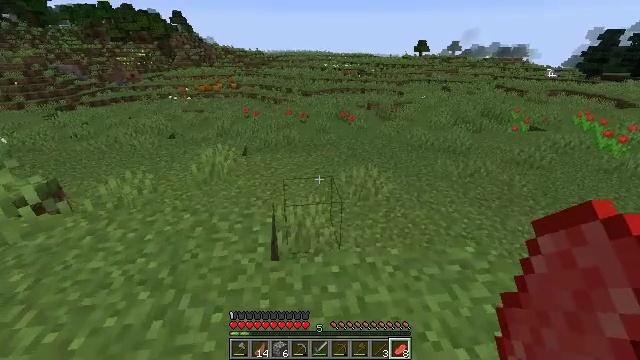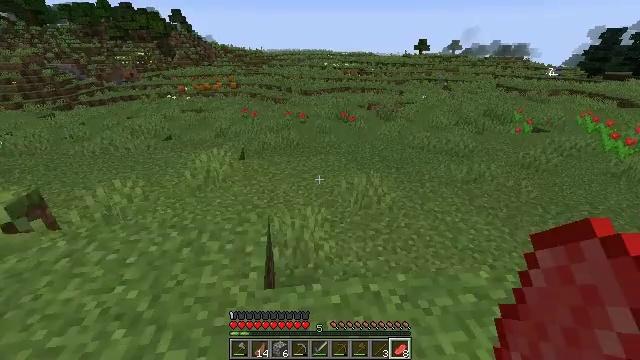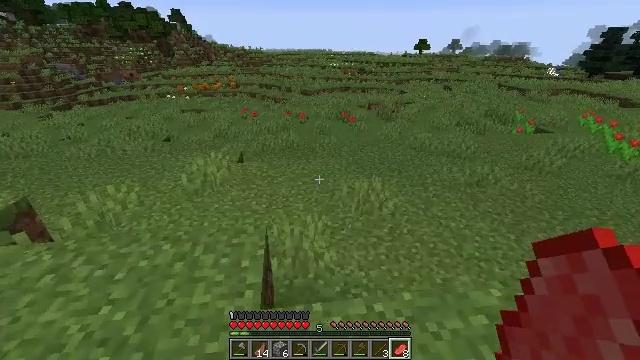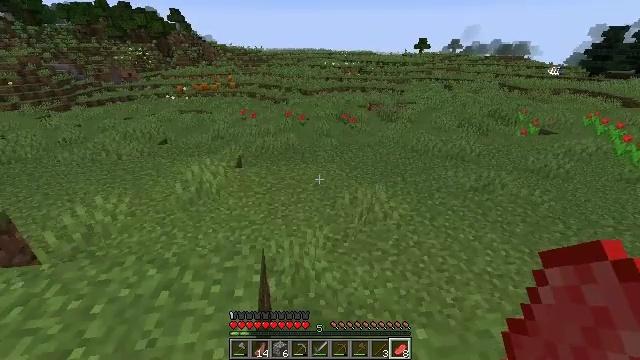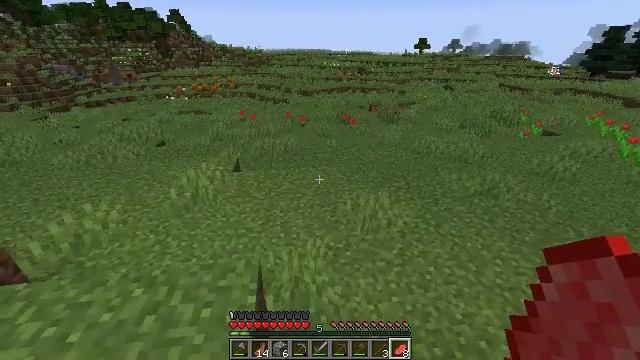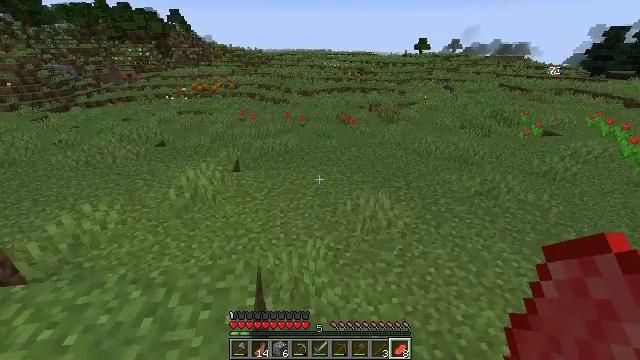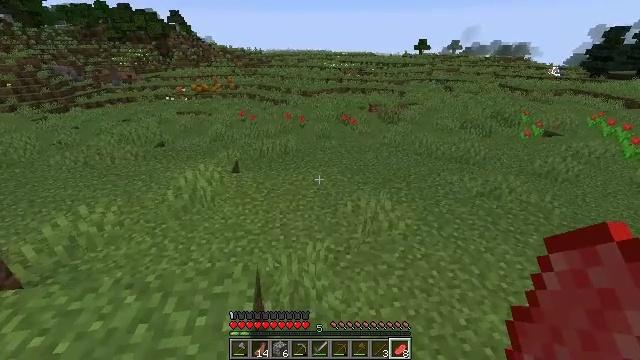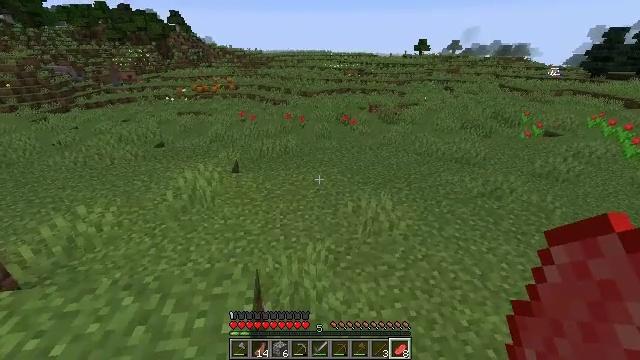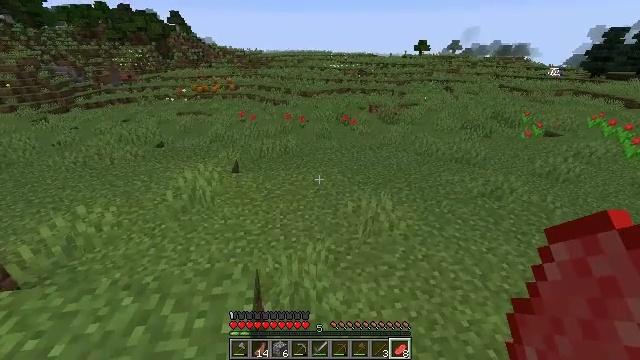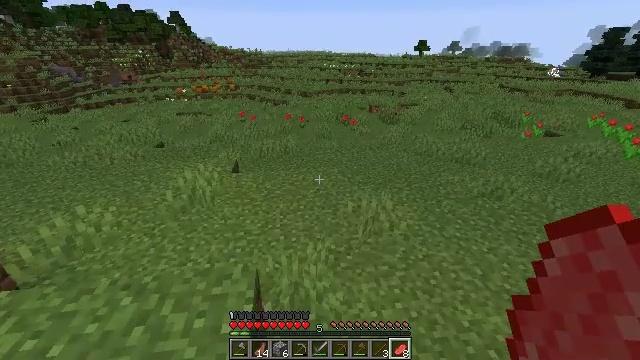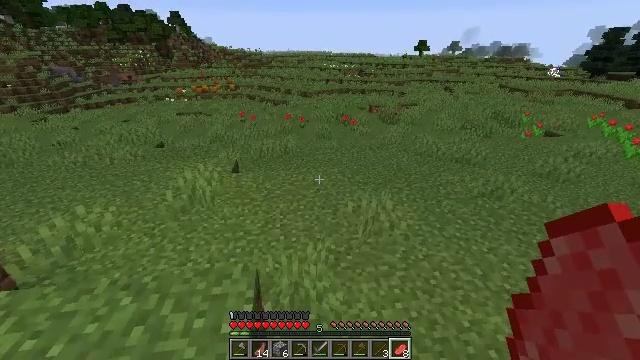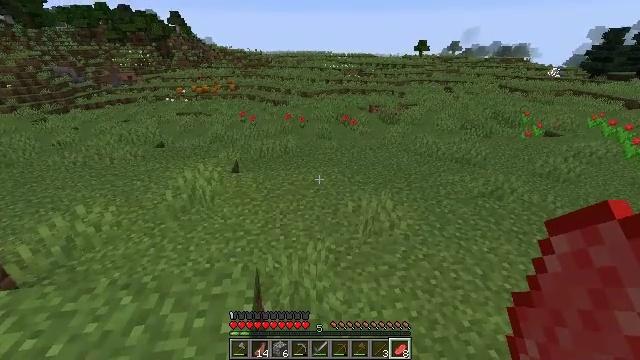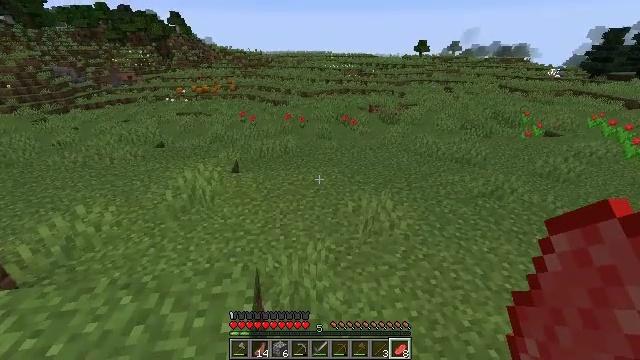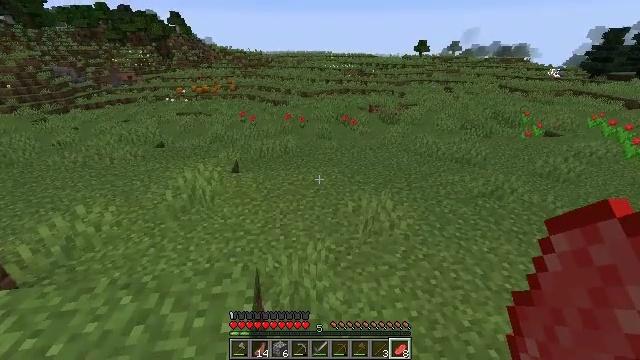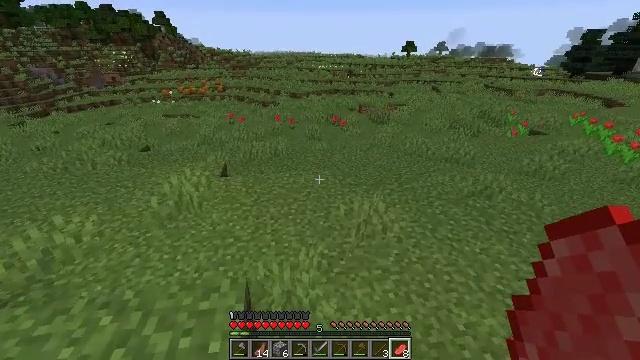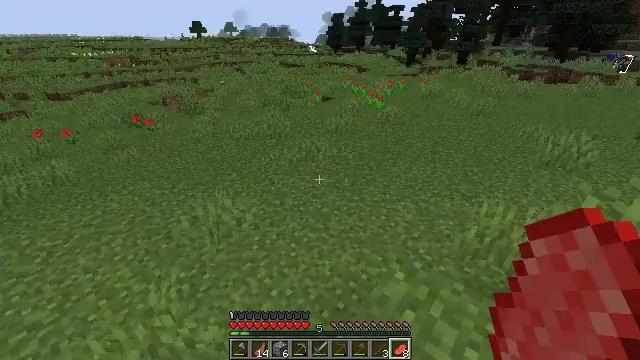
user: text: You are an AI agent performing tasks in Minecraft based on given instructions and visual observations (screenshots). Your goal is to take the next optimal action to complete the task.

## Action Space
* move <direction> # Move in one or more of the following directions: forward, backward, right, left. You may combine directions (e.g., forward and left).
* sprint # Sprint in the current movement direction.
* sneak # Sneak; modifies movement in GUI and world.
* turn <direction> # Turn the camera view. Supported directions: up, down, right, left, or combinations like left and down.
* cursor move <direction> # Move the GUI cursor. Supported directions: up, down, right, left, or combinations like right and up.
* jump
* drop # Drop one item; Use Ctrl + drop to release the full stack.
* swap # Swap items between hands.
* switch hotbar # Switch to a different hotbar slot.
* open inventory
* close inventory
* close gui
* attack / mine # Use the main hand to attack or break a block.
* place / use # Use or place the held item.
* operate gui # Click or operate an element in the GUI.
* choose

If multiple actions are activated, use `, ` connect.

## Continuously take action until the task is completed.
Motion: motion action
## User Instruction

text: Collect the red tulip for decoration.
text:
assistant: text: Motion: move forward
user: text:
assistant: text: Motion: move forward
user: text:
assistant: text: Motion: move forward
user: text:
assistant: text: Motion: no_op
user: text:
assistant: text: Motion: no_op
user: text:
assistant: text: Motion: no_op
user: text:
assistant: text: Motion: no_op
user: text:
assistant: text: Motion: no_op
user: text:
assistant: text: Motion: no_op
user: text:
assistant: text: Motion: no_op
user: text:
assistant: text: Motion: no_op
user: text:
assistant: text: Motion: no_op
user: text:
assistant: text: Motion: no_op
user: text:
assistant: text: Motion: move forward, turn right
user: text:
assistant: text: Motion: move forward, turn right and down
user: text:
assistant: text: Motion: move forward, turn right and down
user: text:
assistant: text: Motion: move forward, turn right
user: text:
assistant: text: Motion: move forward
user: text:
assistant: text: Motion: move forward
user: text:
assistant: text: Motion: move forward
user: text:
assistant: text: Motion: move forward, turn left
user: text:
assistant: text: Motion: move forward, turn left and up
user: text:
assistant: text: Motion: move forward, turn left and up
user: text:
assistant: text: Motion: move forward, turn left
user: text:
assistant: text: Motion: move forward
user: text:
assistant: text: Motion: move forward, sprint
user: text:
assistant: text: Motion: move forward, sprint
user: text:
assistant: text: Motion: move forward, sprint
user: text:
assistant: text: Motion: move forward, sprint
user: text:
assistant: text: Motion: move forward, sprint